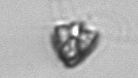
Label: Pyramimonas_longicauda